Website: ulta-beauty
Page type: customer-info-address
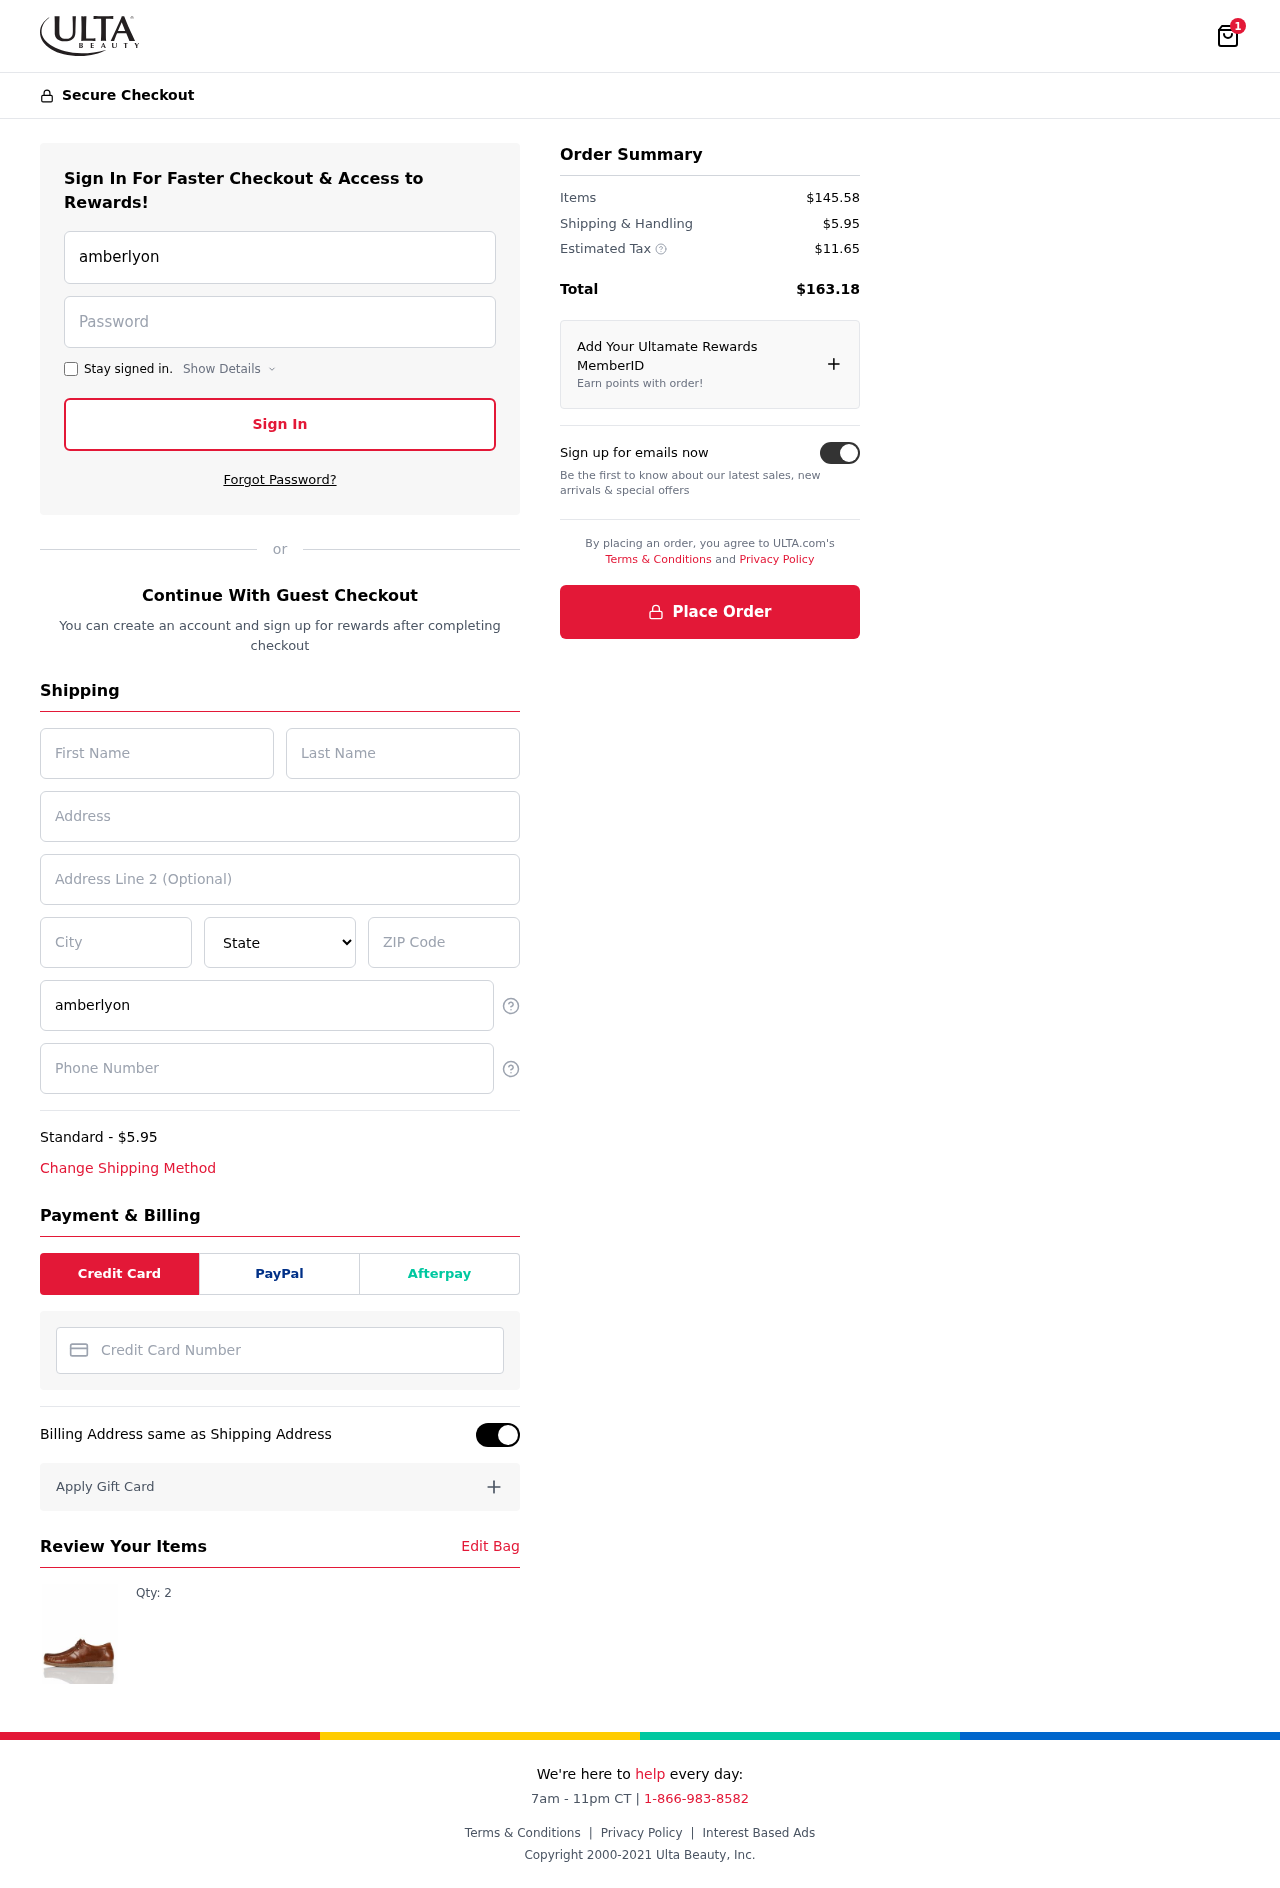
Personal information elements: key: PII_CARD_NUMBER
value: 4257 1099 8575 0364
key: PII_CITY
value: Port Marietown
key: PII_EMAIL
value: amberlyons@gmail.com
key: PII_FIRSTNAME
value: Amber
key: PII_LASTNAME
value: Lyons
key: PII_PHONE
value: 8613047567
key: PII_POSTCODE
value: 36192
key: PII_STATE
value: Montana
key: PII_STREET
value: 385 Jonathan Passage Apt. 099
Product elements: key: PRODUCT1_QUANTITY
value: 2
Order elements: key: ORDER_NUM_ITEMS
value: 1
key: ORDER_SHIPPING_COST
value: $5.95
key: ORDER_ITEMS_TOTAL
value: $145.58
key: ORDER_SHIPPING_COST2
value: $5.95
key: ORDER_TAX
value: $11.65
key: ORDER_TOTAL
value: $163.18